Aerial crown-view tile of a tropical tree (Barro Colorado Island, Panama), acquired 20250217:
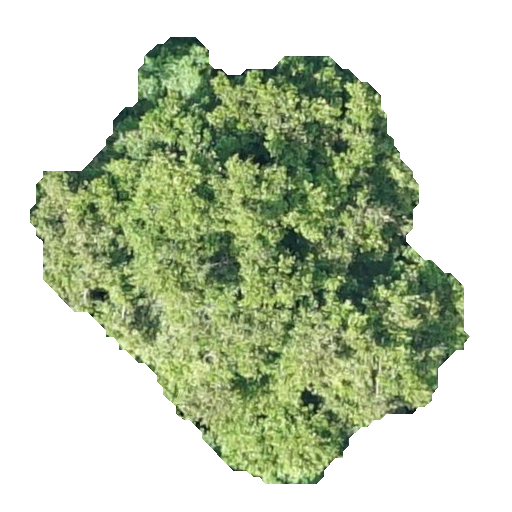
Species: Prioria copaifera
GBIF accepted scientific name: Prioria copaifera
Crown area: 180.851 m²